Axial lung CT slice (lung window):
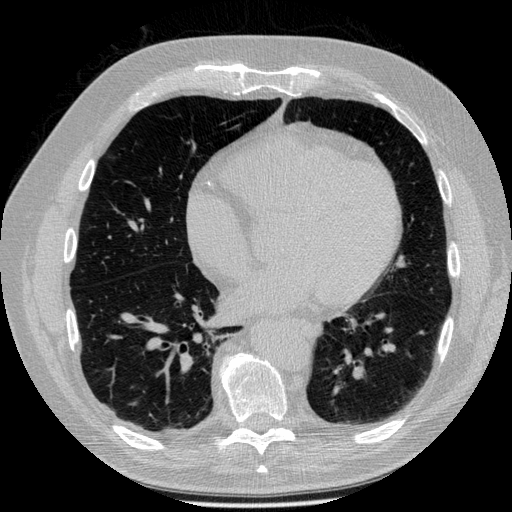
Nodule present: no